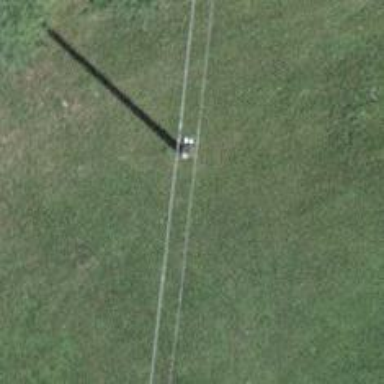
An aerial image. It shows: Utility pole in the area.